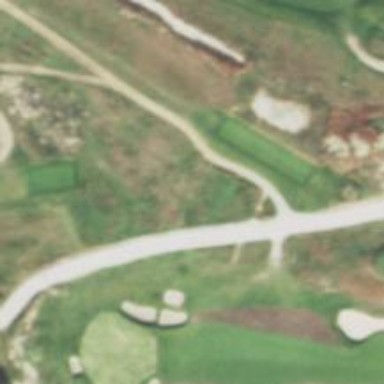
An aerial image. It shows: Path for both roads and golfers.